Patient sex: M
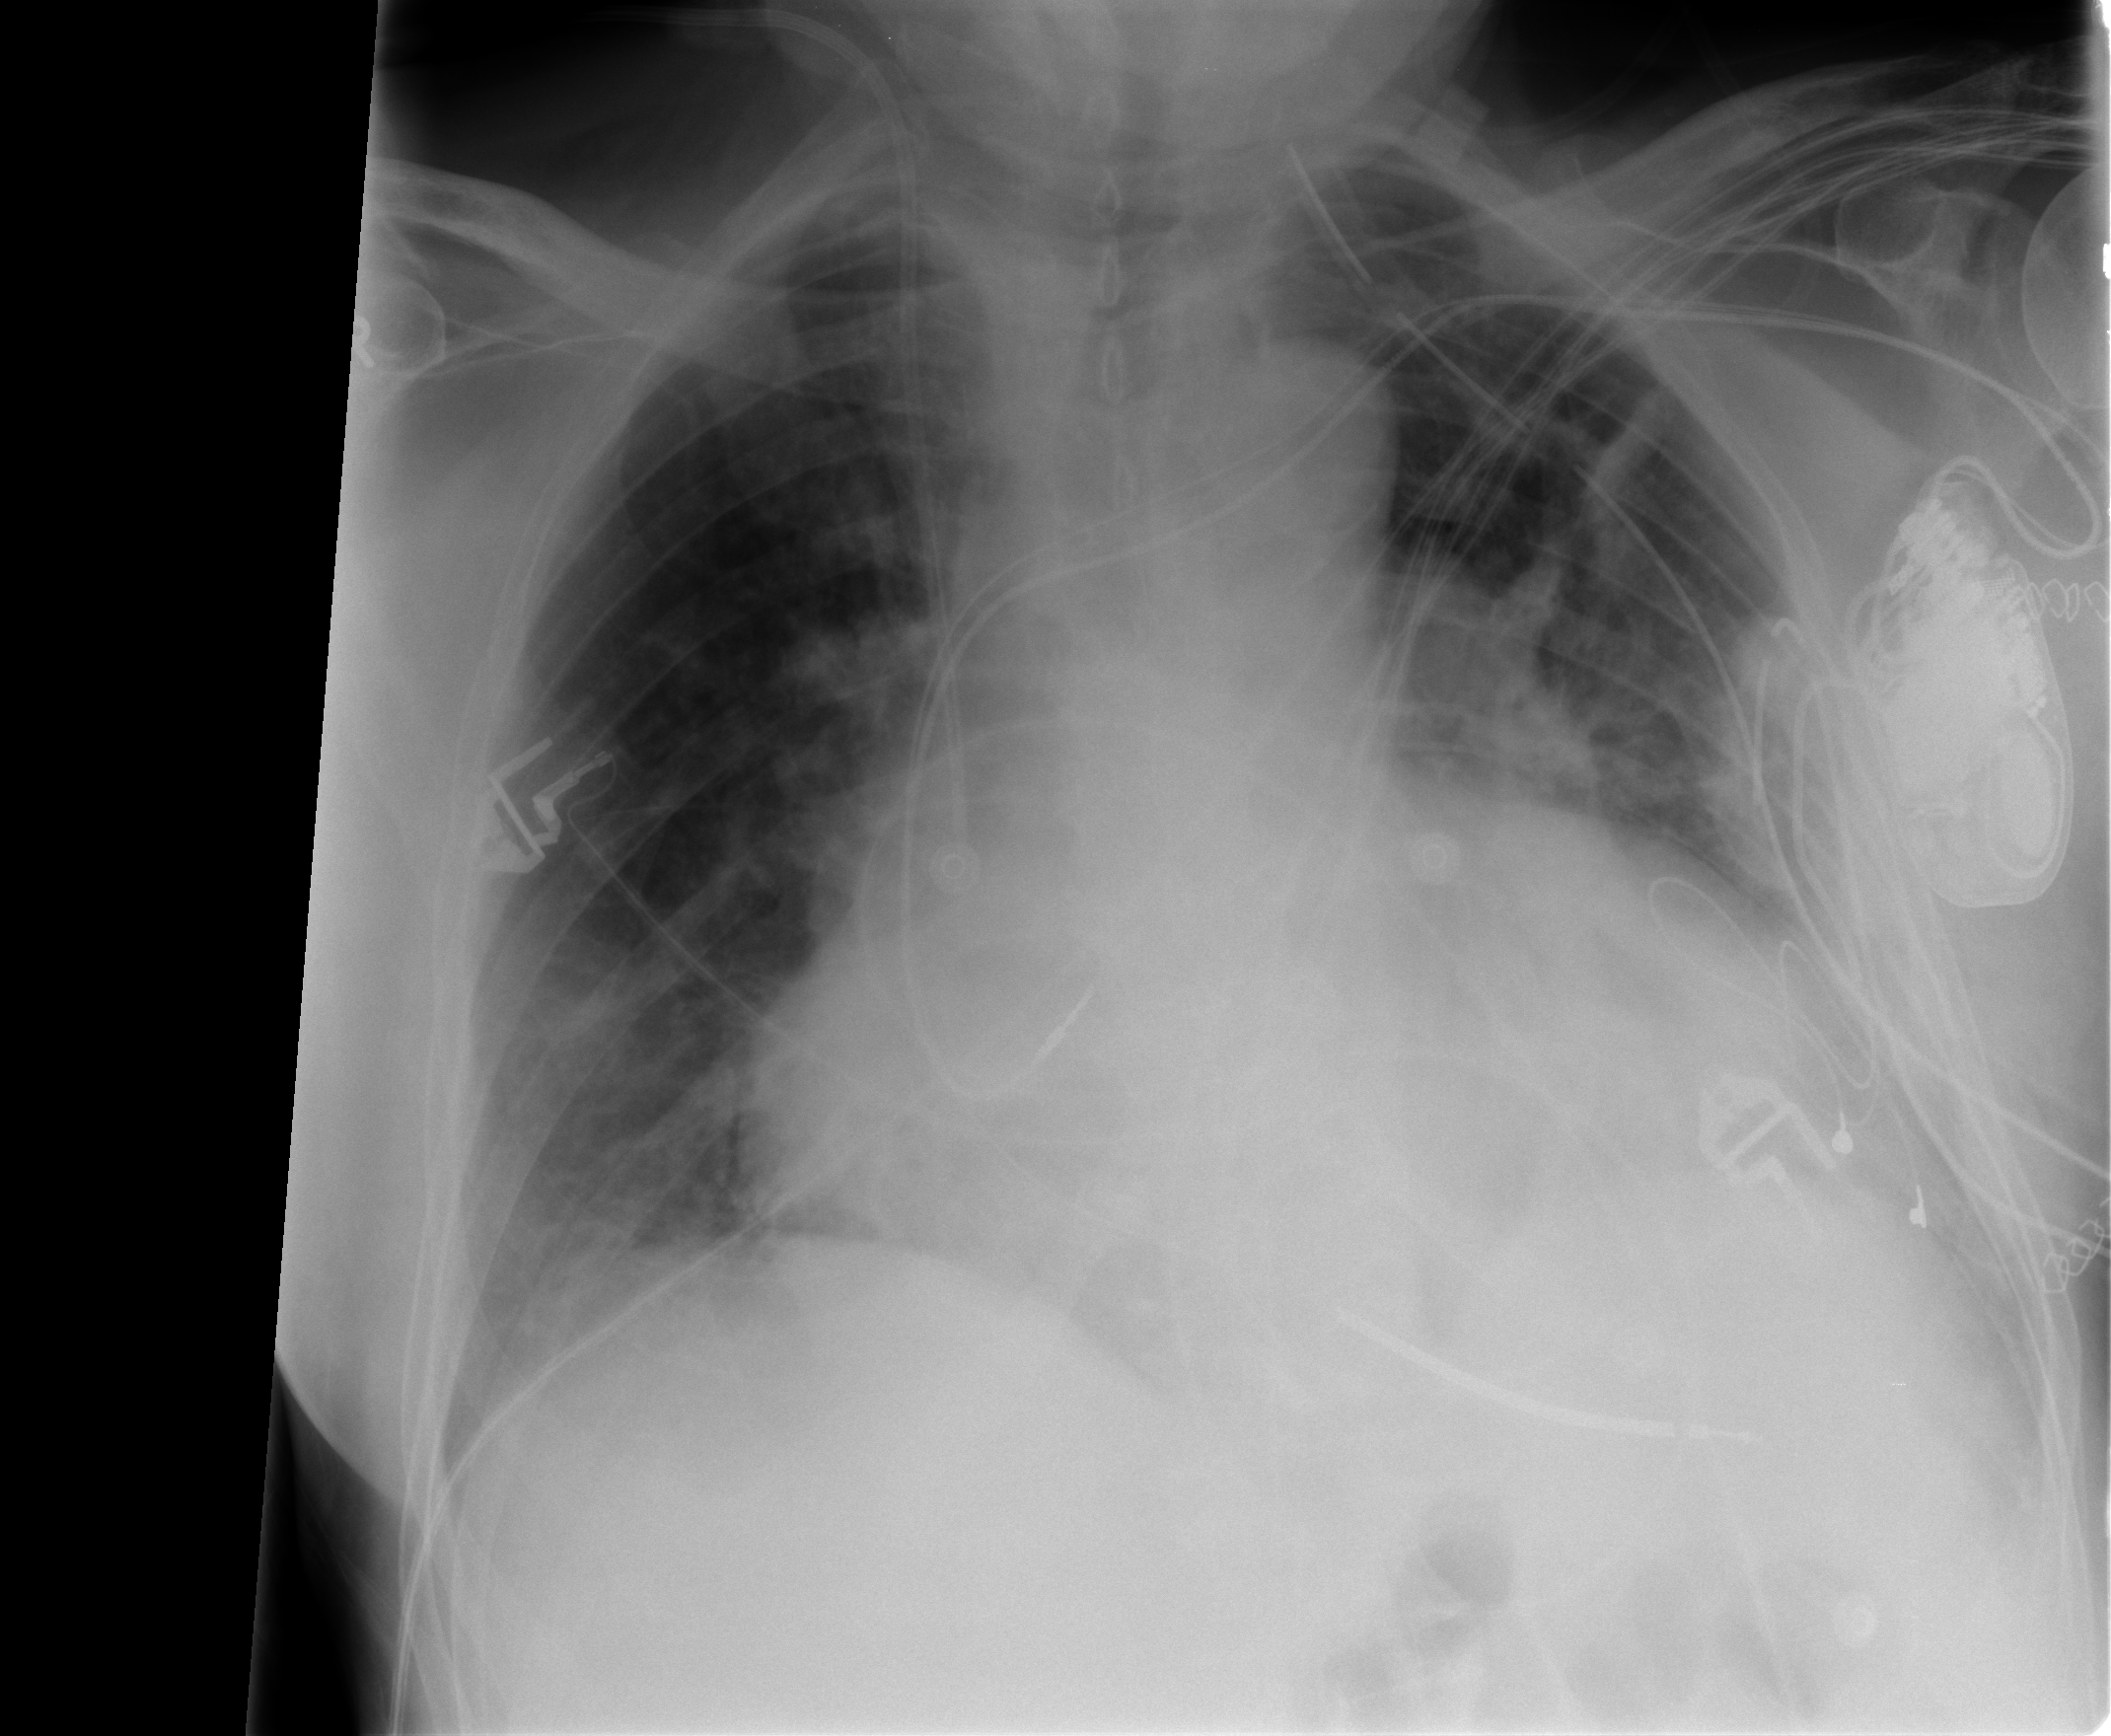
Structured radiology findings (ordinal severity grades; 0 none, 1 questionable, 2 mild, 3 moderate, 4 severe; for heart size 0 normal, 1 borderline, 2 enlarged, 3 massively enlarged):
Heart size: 3
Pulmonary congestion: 2
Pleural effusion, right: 0
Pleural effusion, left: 0
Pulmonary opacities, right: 0
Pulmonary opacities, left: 1
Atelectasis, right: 3
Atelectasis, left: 2